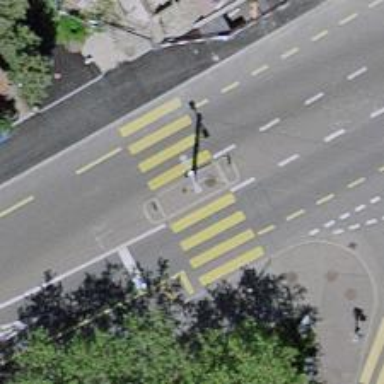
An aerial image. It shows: Crossing with traffic signals and pedestrian island.